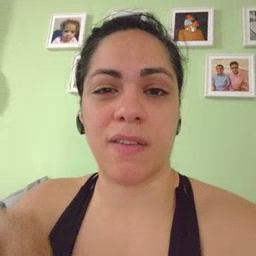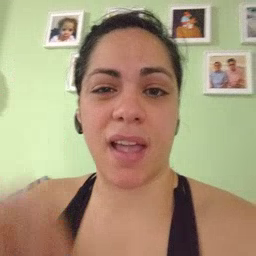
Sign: find